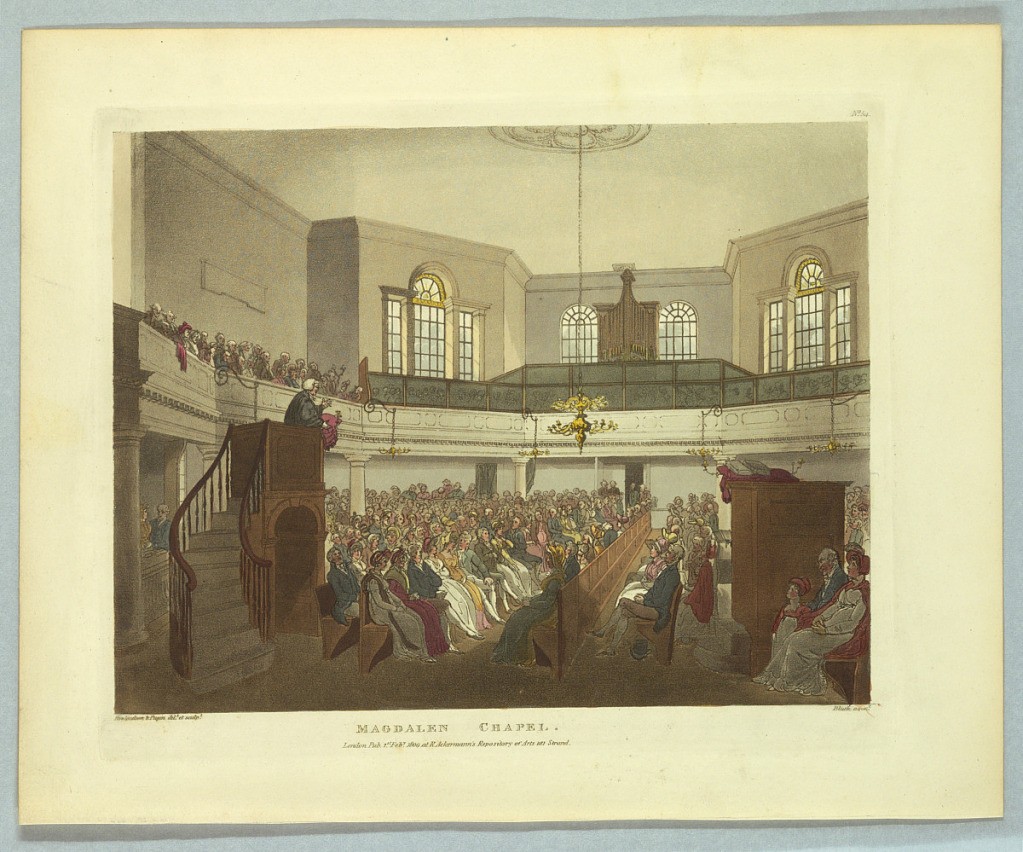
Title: Magdalen Chapel, from "Ackermann's Repository"
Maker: Thomas Rowlandson, British, 1756–1827
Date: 1809
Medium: Aquatint, brush and watercolor on paper
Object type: Print
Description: Speaker in pulpit at left. Balcony and floor, filled. Title, artists', and publisher's names below.